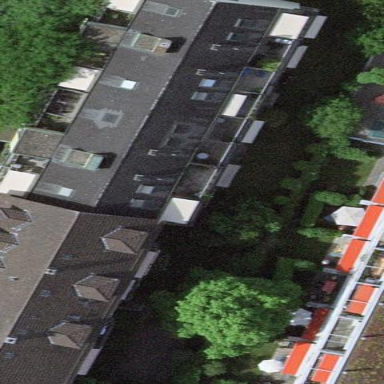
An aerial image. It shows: Gabled-roof apartment building with maroon roof tiles.